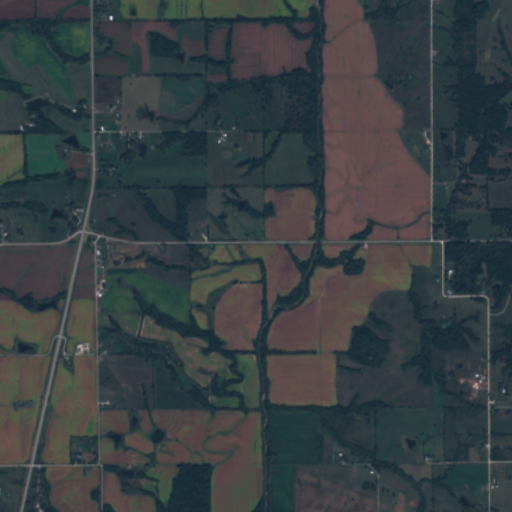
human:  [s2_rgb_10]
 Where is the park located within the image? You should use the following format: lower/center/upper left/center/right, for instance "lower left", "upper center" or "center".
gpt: The park is located in the upper center of the image.
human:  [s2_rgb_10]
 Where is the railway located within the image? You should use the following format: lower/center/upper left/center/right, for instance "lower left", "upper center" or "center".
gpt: The railway is located in the left of the image.
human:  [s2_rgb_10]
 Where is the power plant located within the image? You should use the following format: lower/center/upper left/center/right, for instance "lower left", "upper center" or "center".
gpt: There is no power plant in the image.